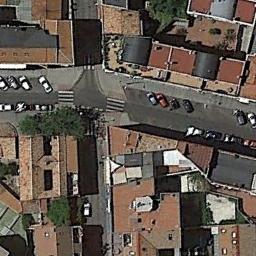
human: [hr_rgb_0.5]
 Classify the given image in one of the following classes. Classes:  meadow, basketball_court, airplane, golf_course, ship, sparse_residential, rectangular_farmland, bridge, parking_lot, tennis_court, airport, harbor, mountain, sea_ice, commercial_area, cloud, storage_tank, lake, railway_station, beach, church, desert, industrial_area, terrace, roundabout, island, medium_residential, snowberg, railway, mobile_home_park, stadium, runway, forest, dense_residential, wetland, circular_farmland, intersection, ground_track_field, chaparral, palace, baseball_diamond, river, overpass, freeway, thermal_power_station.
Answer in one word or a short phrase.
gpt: intersection